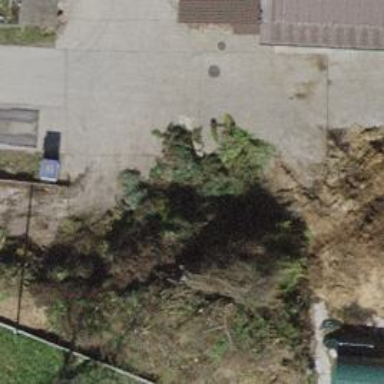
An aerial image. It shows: Recycling center for green waste.